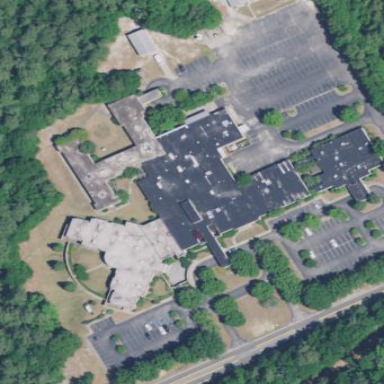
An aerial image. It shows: Healthcare facility identified as hospital.